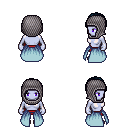
a pixel art fantasy rpg character, female body template, dark elf, purple skin, overskirt, red pants, raven parted hairstyle, chain hood, maroon shoes, four views (front, back, left, right), 2x2 character sprite sheet, small pixel art, hard edges, no anti-aliasing